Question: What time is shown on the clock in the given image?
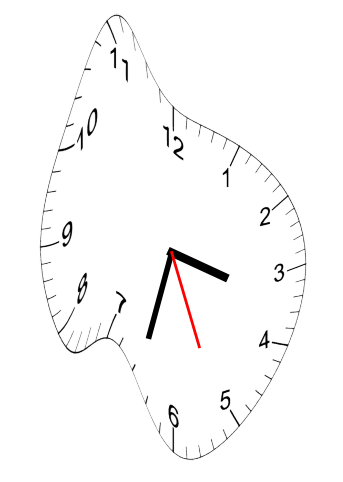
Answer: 03:32:26